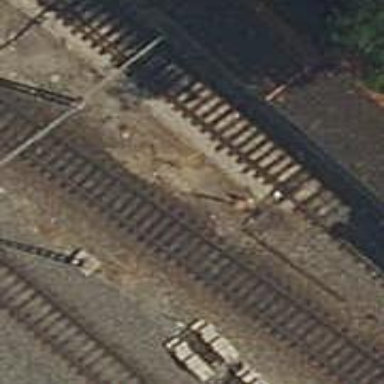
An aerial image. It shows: Railway with electrified contact lines.